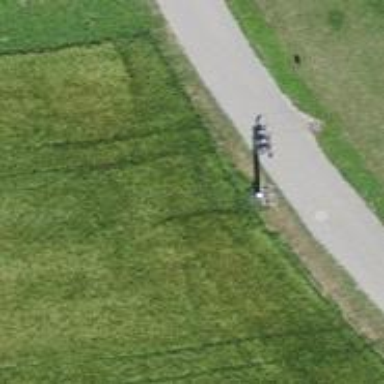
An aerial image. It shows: Power pole.